Field crop: maize
Growth stage: 2
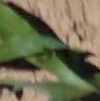
Species: maize